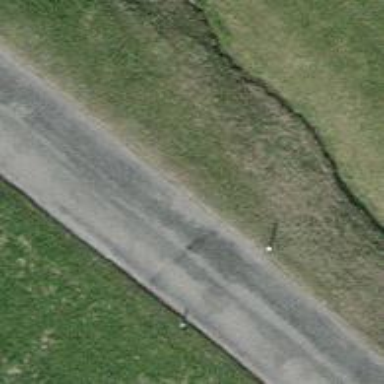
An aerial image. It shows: Tertiary road with asphalt surface.